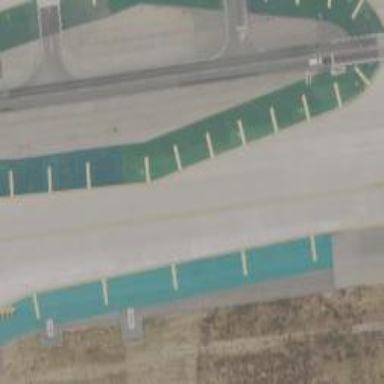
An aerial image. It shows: View of taxiway at the airport.